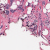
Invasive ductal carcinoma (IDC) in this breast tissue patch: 0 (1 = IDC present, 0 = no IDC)